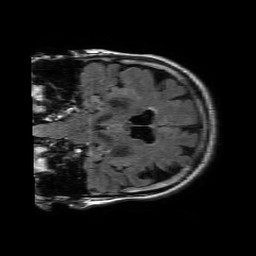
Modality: FLAIR
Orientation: coronal
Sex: female
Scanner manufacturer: philips
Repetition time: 11 s
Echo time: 0.125 s